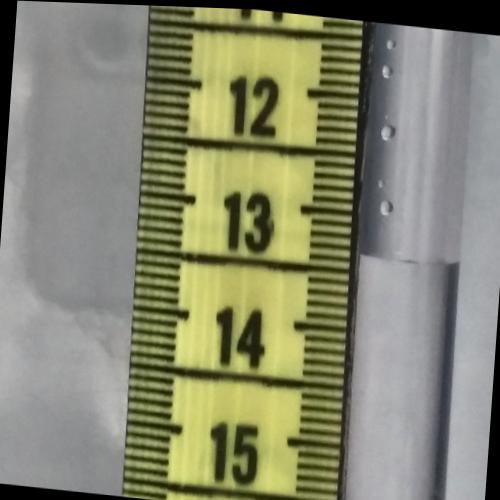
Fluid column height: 13.4 cm